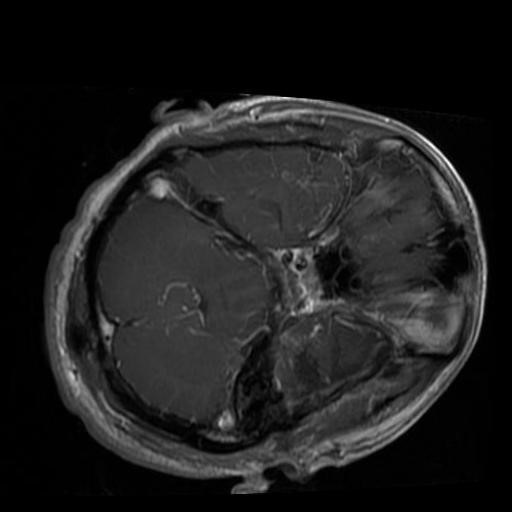
Label: brain_glioma